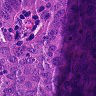
Metastatic tissue present: yes